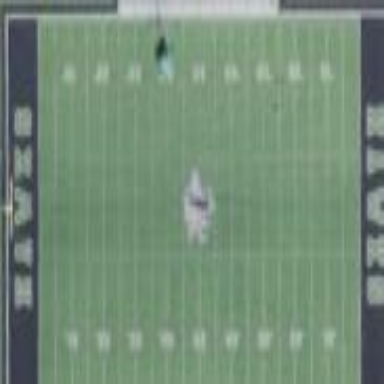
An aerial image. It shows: American football pitch.